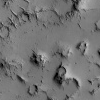
Atmospheric dust classification: not_dusty